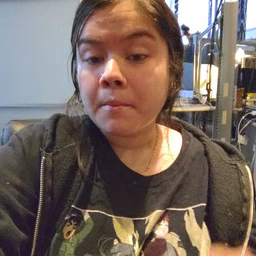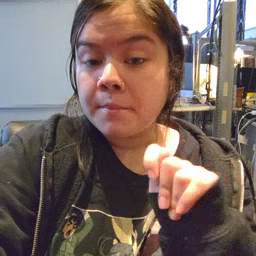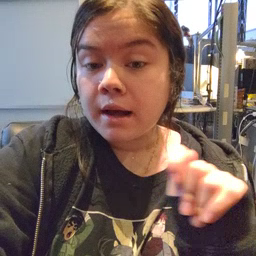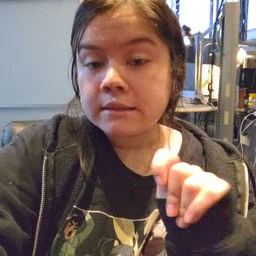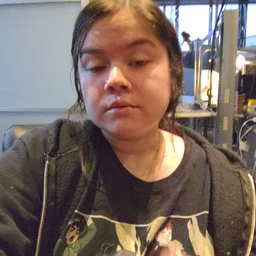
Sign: potty